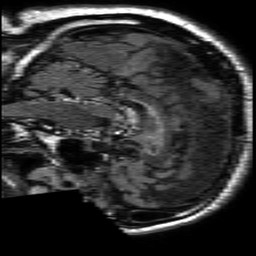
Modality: FLAIR
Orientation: sagittal
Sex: male
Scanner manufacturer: philips
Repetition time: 11 s
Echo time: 0.125 s